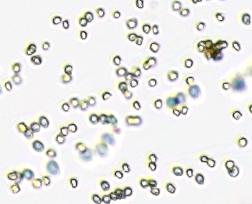
Label: Phaeocystis